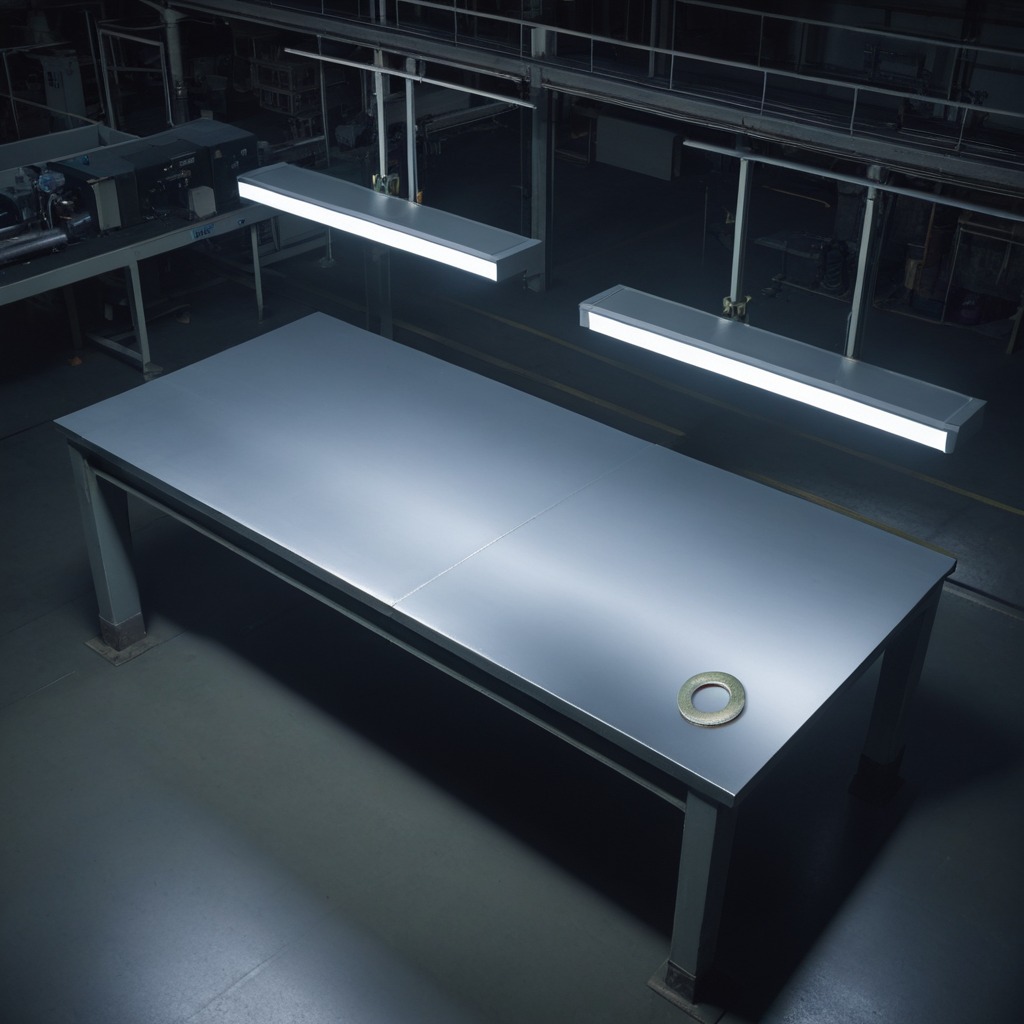
A flat metal washer is lying on the clean empty table in the basement in the evening soft directional lighting on the tabletop realistic grain studio-quality clarity centered framing